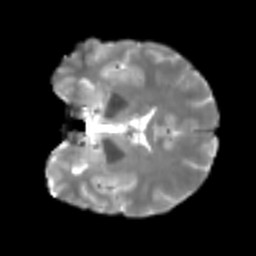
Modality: T2w
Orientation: coronal
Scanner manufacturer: siemens
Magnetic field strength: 3 T
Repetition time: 4 s
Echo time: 0.0594 s